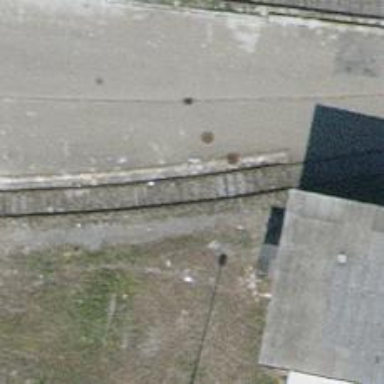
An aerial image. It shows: Railway siding for service.